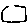
Label: hexagon